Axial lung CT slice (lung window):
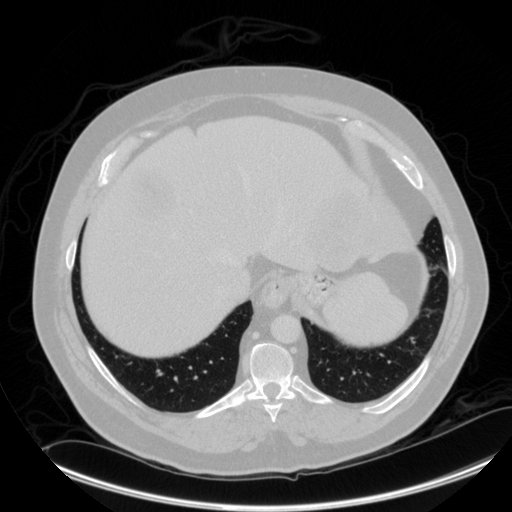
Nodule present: no